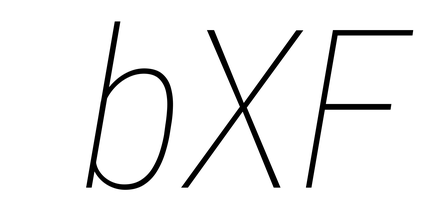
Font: Roboto-Italic_Condensed_Thin_Italic